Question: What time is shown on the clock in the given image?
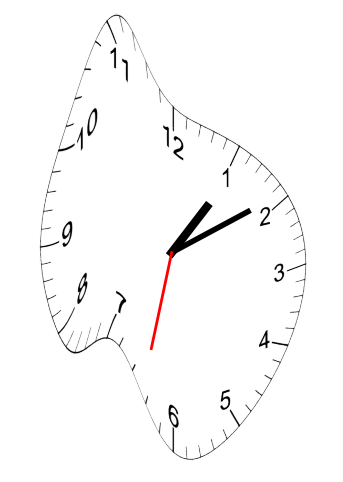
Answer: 01:09:32